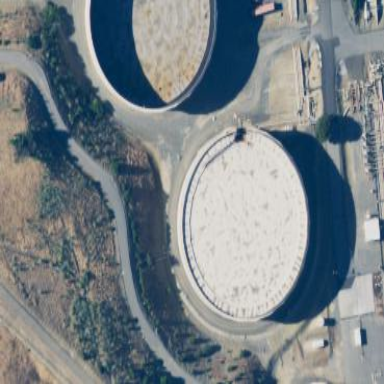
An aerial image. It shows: Building with storage tank.